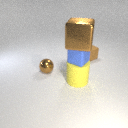
large yellow rubber cylinder to the right of small brown metal sphere